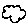
Label: cloud